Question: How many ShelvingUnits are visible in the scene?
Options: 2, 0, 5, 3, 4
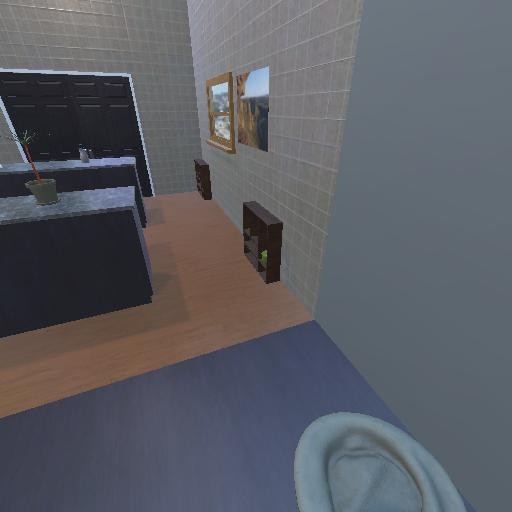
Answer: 2